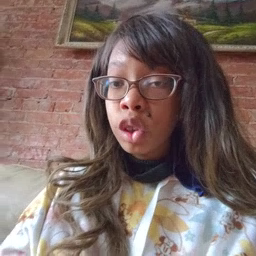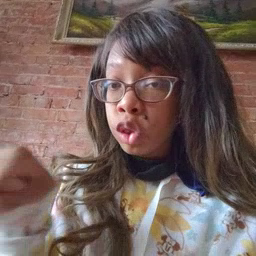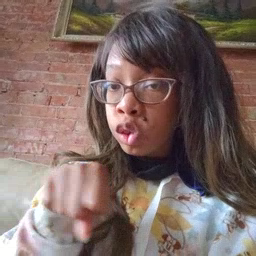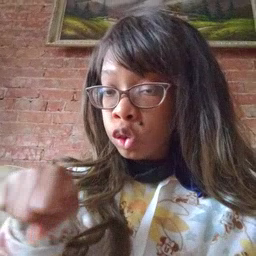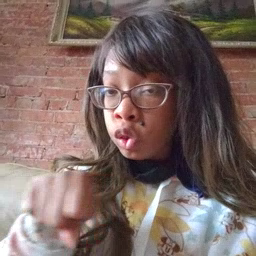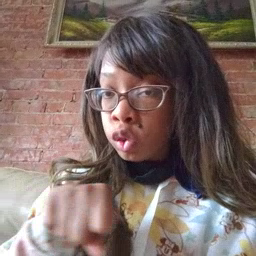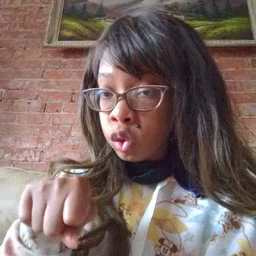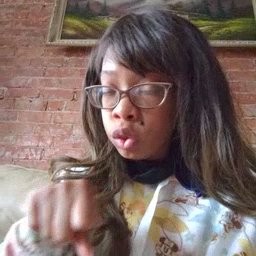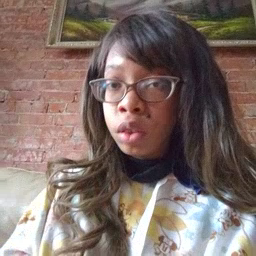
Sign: shoe